Question: I have a matrix 2NxN.
And I want get some parametrs by this matrix. For example it:

How, I can do it?
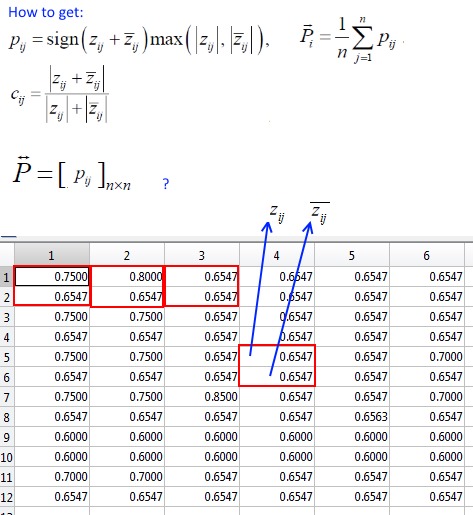
Answer: You may want to break your matrix, into two matrix; let's say: 'Z' and 'Zb' (last one for z bar). Odd rows are 'Z' and evens are 'Zb'.
Considering 'M' to be the combined matrices:
'''
Z = M(1:2:end,:)
Zb = M(2:2:end,:)
'''
read about the <URL> to see what '1:2:end' means.
Hope it helps.